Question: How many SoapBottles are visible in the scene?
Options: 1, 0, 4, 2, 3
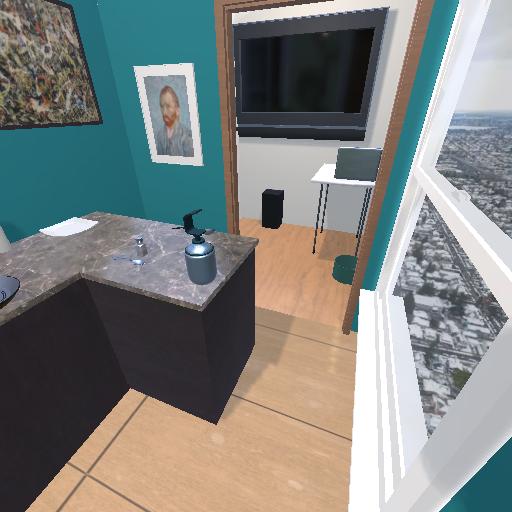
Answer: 1